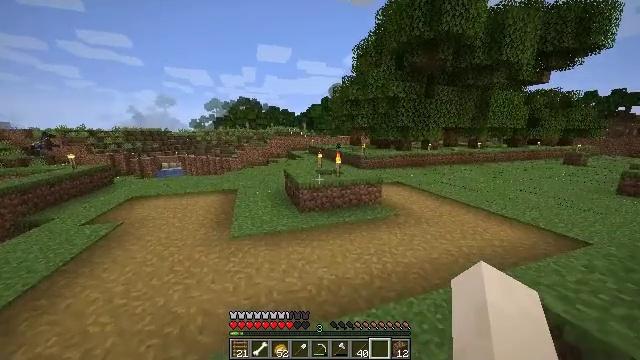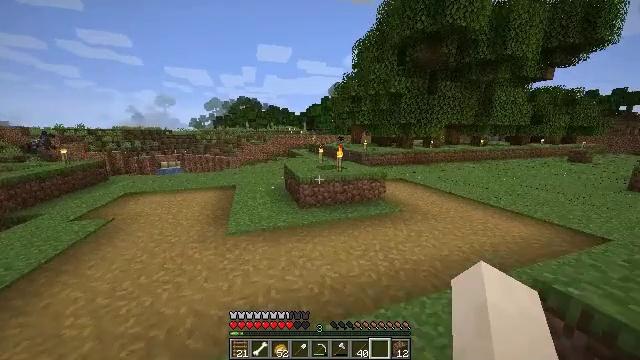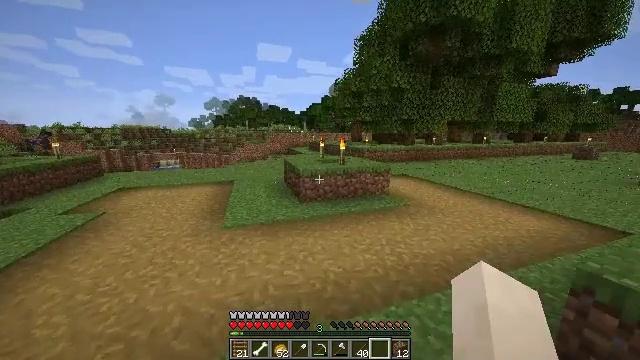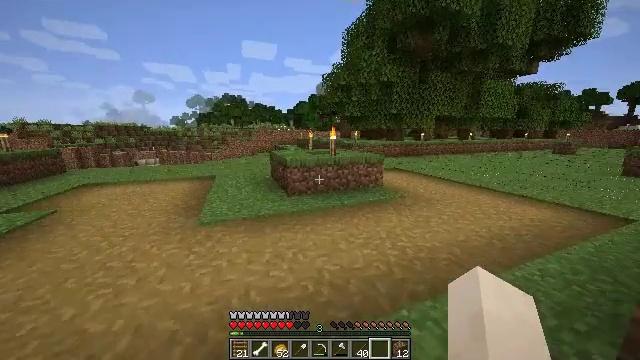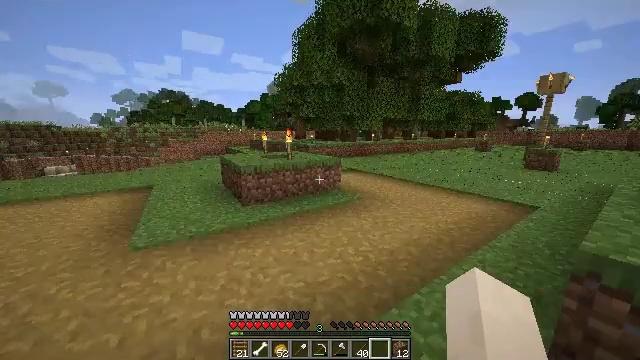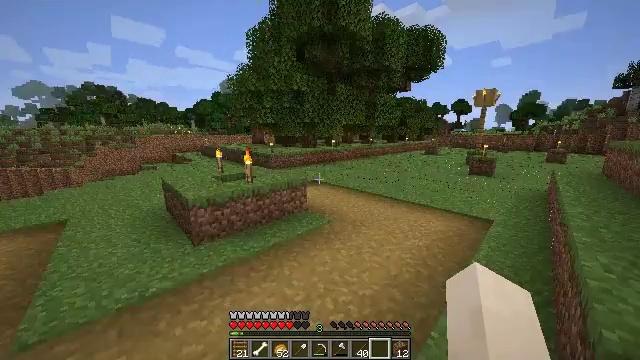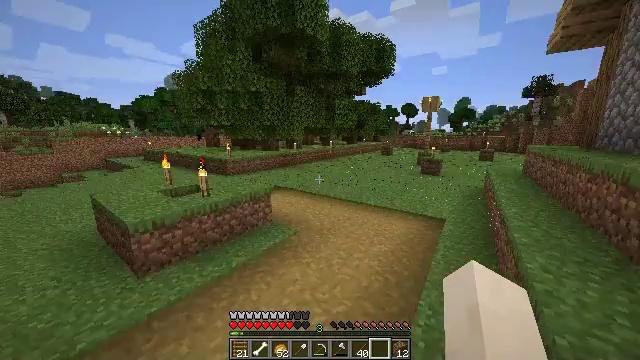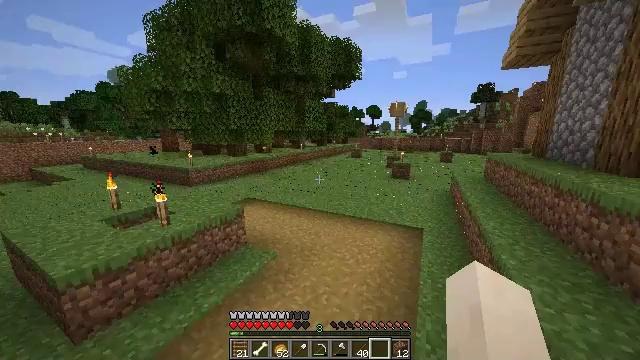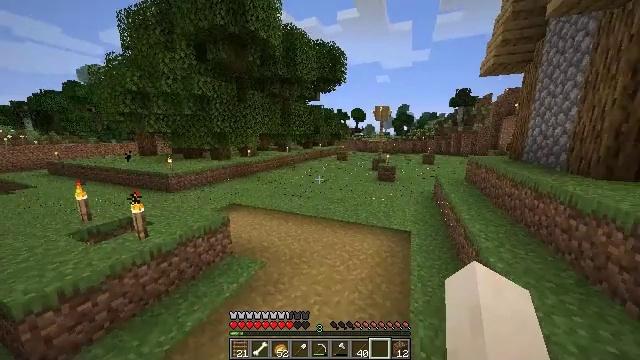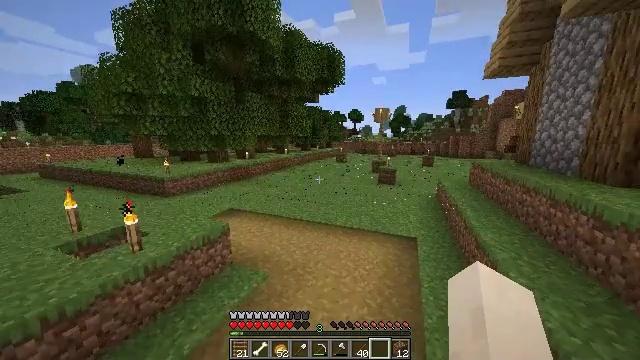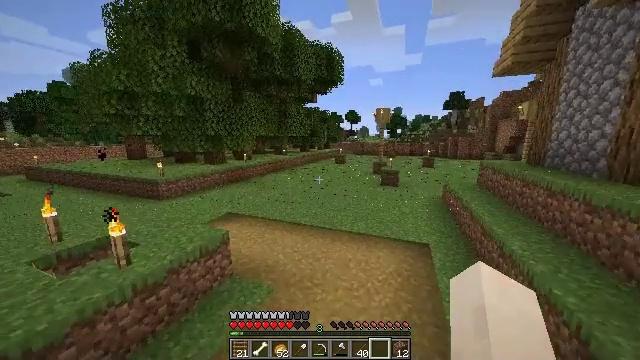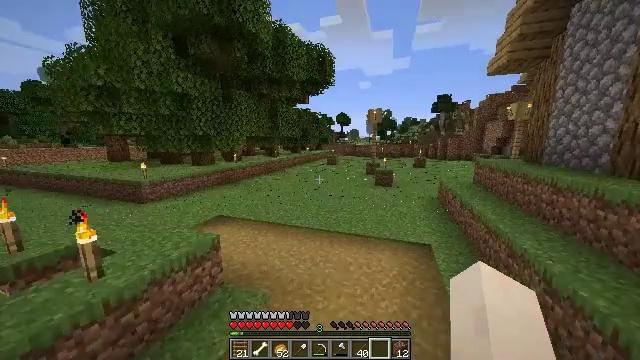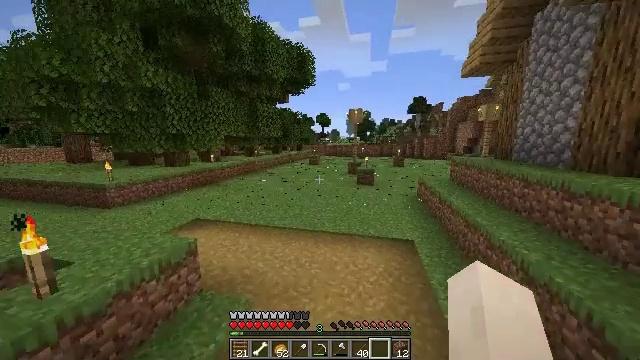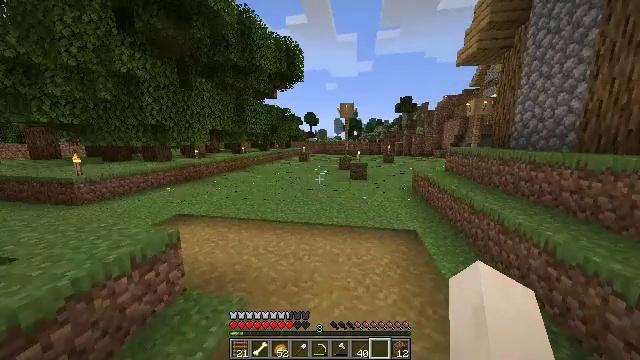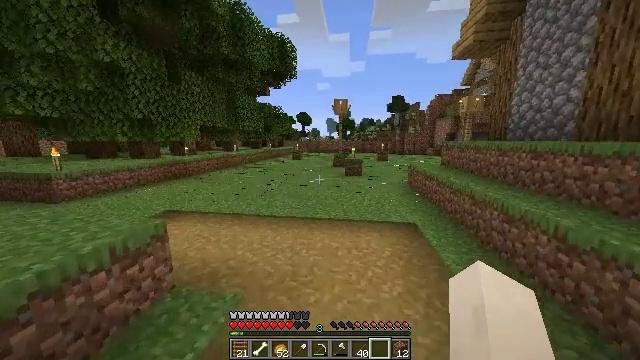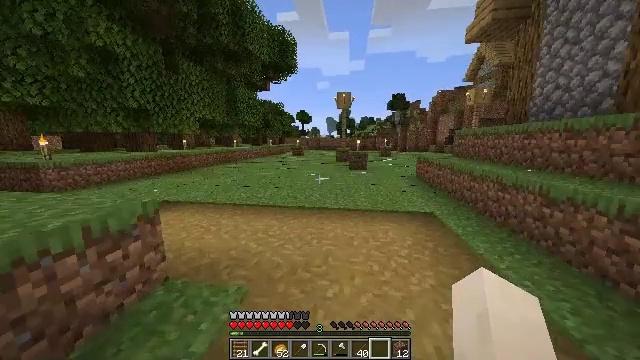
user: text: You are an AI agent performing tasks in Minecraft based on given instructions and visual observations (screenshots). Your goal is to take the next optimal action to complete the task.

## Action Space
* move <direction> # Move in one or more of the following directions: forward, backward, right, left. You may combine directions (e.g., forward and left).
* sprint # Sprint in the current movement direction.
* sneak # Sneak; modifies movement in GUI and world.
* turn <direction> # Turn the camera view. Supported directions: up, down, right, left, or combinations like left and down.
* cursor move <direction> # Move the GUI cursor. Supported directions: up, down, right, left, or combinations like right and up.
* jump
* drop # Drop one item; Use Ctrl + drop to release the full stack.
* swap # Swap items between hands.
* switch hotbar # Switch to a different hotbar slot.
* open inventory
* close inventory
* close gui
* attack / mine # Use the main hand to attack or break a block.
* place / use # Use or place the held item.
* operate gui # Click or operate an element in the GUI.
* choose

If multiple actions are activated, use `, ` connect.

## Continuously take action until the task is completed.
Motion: motion action
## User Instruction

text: Use four blocks of andesite to craft polished andesite.
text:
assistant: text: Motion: move forward, jump
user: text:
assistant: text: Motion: move forward, jump
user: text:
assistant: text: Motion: move forward, sprint, turn right, jump
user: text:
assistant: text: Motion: move forward, sprint, turn right, jump
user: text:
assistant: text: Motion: move forward, sprint, turn right, jump
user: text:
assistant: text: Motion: move forward, sprint, turn right, jump
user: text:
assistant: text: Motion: move forward, turn right, jump
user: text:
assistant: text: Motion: move forward, turn right, jump
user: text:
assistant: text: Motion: move forward, jump
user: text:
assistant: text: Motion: move forward, jump
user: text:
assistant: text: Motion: move forward, turn right, jump
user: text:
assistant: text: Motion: move forward, turn right, jump
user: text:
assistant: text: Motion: move forward, sprint, turn right, jump
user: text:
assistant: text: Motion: move forward, sprint, turn right, jump
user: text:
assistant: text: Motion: move forward, sprint, jump
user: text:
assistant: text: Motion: move forward, sprint, jump
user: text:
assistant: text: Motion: move forward, turn right, jump
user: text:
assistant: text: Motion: move forward, turn right, jump
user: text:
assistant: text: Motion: move forward, turn right, jump
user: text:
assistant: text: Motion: move forward, jump
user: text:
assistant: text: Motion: move forward, jump
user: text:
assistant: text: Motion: move forward, sprint, jump
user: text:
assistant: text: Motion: move forward, sprint, jump
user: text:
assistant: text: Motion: move forward, sprint, jump
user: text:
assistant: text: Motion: move forward, sprint, jump
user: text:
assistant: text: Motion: move forward, jump
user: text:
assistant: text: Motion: move forward, turn right, jump
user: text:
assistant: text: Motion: move forward, turn right, jump
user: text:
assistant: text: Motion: move forward, turn right, jump
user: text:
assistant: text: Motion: move forward, sprint, turn right, jump